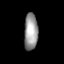
Tissue: prostate
Cell type: T cells
Senescence score: 0.3591
Nuclear area (px): 495
Mean DAPI intensity: 151.836